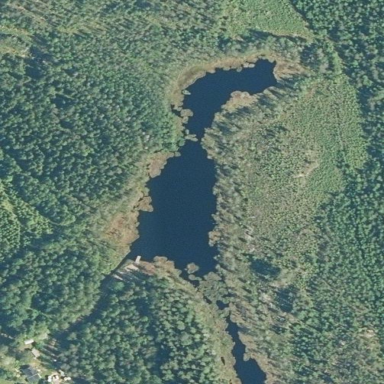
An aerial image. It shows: Serene pond surrounded by nature.